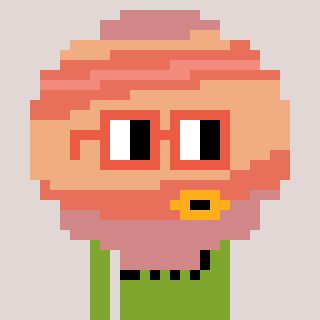
a pixel art character with square orange glasses, a jupiter-shaped head and a slimegreen-colored body on a warm background